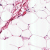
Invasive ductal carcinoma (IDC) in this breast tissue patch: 0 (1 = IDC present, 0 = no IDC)